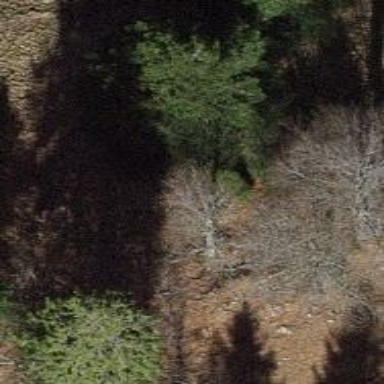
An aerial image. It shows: Single tag "natural: tree."